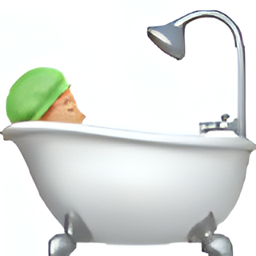
Name: bath
Emoji: 🛀🏼
Group: People & Body
Sub-group: person-resting